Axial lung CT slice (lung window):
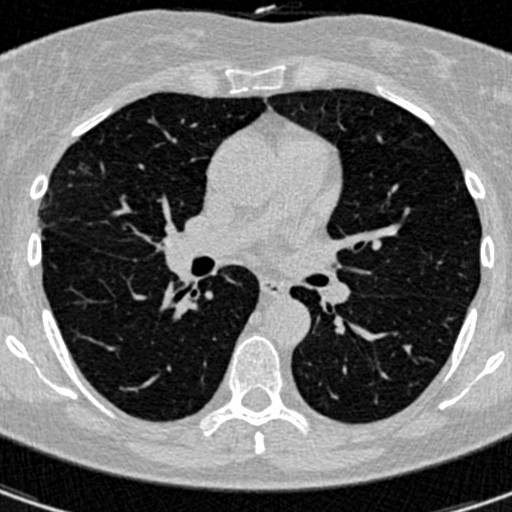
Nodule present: no